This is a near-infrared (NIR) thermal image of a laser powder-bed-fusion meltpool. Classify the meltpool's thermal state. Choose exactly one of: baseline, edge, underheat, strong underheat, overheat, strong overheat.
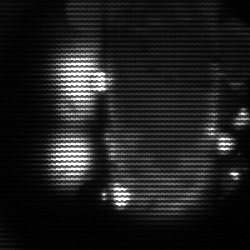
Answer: strong underheat